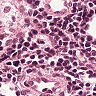
Metastatic tissue present: no